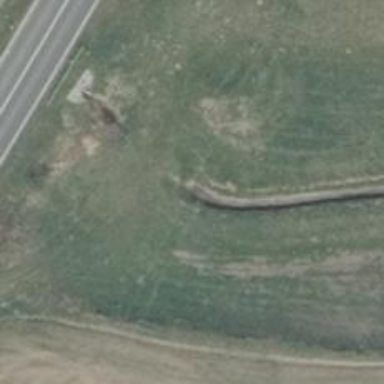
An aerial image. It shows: Culvert tunnel.